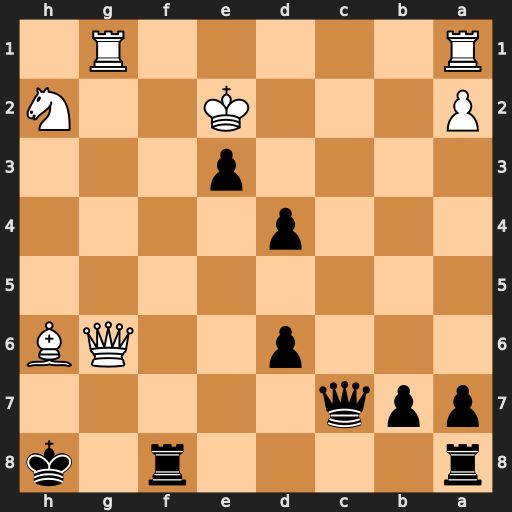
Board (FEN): r4r1k/ppq5/3p2QB/8/3p4/4p3/P3K2N/R5R1
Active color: b
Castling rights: -
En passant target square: -
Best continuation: Qc4+ Kd1 Qa4+ Qc2 e2+